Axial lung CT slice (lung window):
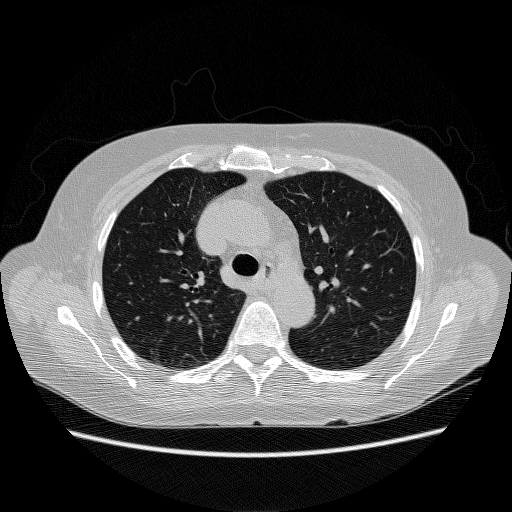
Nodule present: no